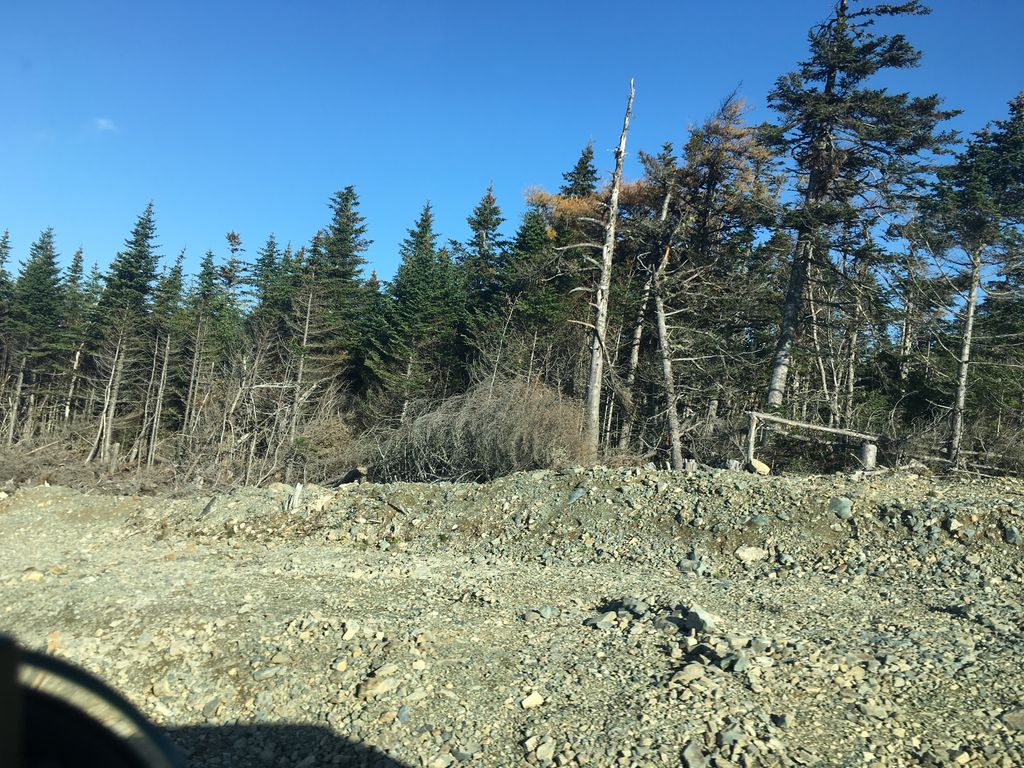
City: st_johns